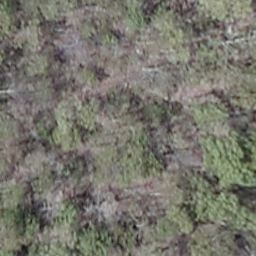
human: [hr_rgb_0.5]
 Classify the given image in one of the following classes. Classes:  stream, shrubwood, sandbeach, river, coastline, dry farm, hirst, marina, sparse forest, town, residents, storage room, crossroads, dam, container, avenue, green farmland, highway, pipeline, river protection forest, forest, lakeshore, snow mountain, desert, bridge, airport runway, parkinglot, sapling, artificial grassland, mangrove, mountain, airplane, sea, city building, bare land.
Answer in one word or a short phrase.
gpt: shrubwood